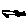
Label: car